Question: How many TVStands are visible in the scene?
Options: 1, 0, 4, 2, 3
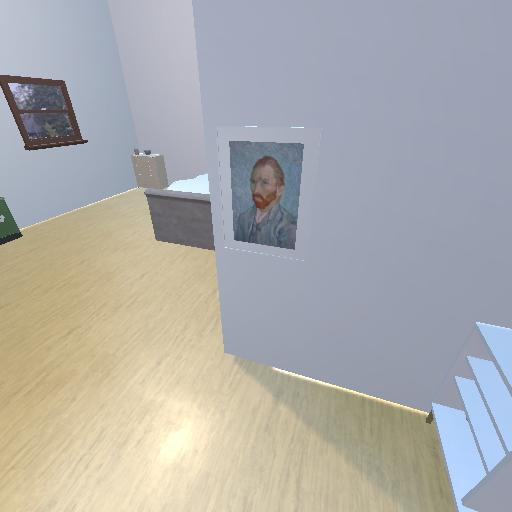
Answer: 1